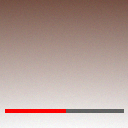
Screen state: on